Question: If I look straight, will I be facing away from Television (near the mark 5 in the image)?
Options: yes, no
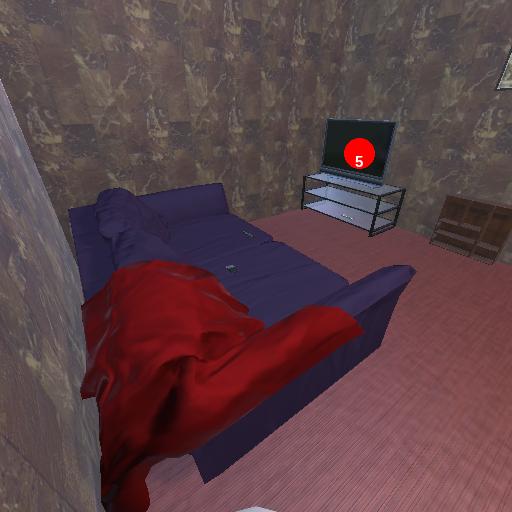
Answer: yes